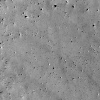
Atmospheric dust classification: not_dusty